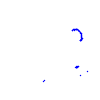
Particle: pion